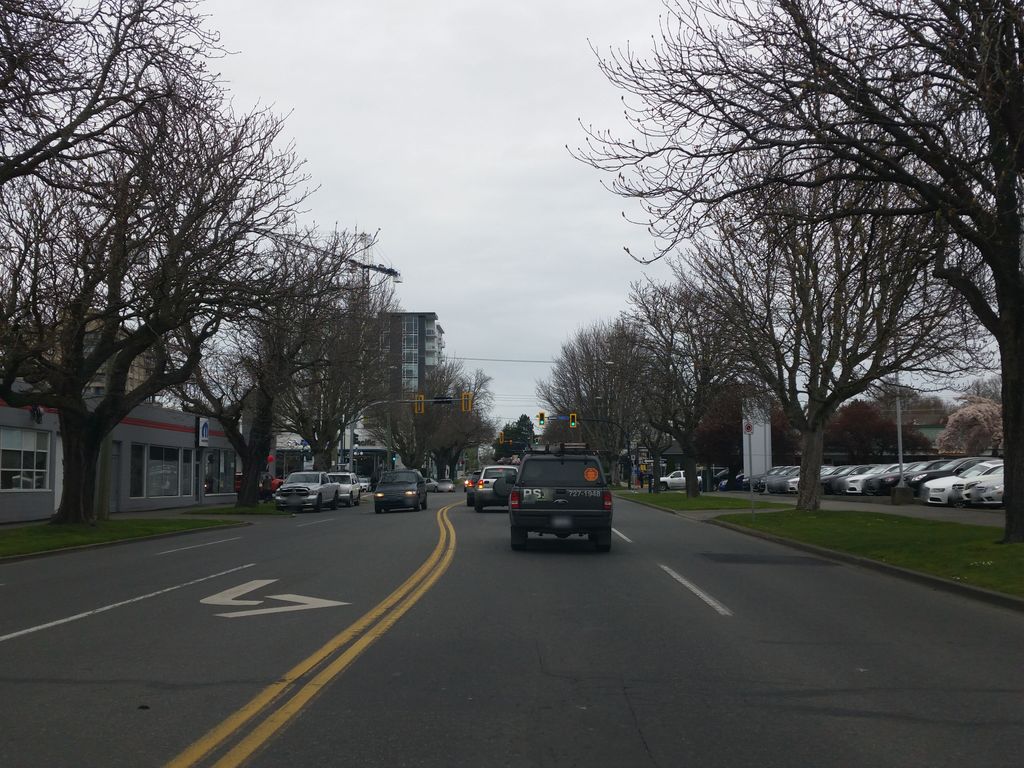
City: victoria